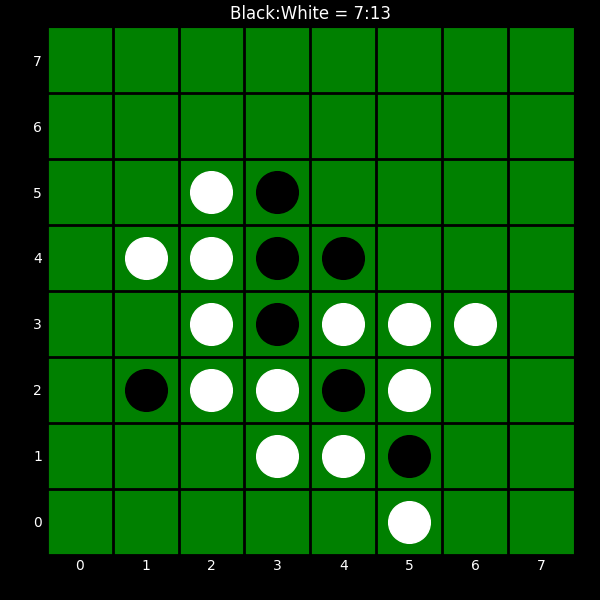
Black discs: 7
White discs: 13